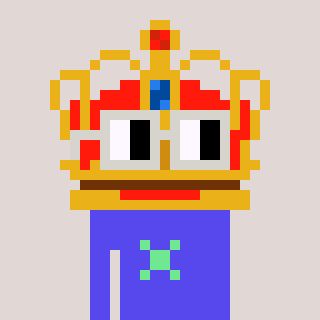
a pixel art character with square light gray glasses, a crown-shaped head and a computerblue-colored body on a warm background